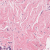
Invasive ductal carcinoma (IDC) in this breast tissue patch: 0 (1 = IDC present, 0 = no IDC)